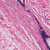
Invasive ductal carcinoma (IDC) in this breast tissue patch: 0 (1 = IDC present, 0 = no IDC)